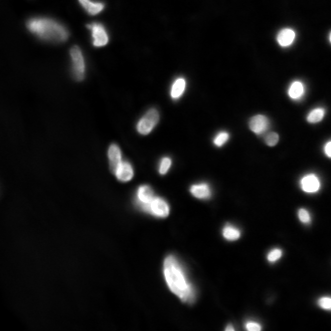
Tissue sample: ovarian
Magnification: 10.0x
Cell type: Endothelial cells
Senescence state: senescent